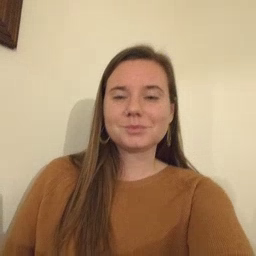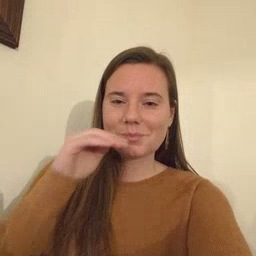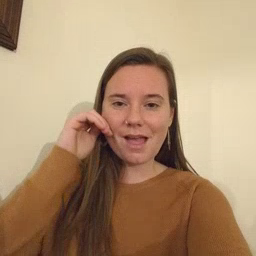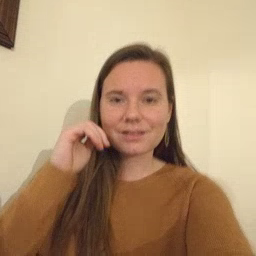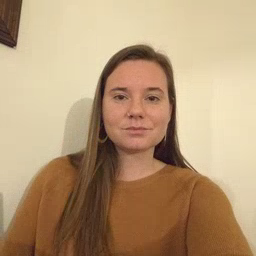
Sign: smile